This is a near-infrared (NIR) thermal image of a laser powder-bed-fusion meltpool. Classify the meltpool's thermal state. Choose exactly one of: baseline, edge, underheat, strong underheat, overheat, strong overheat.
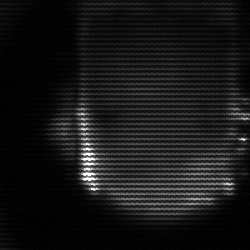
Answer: baseline